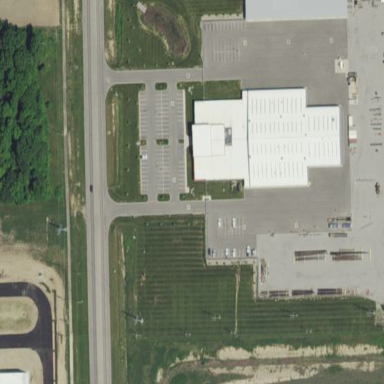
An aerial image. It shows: Utility area.